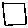
Label: square